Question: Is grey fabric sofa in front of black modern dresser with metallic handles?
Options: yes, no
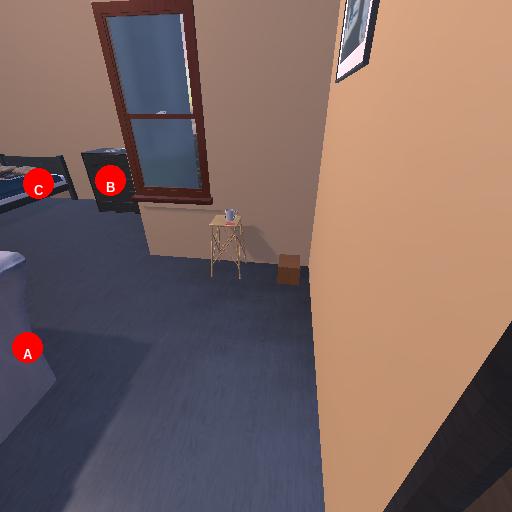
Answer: yes